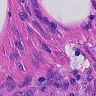
Metastatic tissue present: no